Question: I have an error compiling FLANN library, here it is:
error C2228: left of '.serialize' must have class/struct/union C:\FLANN\libraries\flann-1.8.4-src\flann-1.8.4-src\src\cpp\flann\util\serialization.h
Here is a picture of all my configurations to compile FLANN, please help me.
The ALL_BUILD project generates the flann_cpp_s.lib, but no the flann.lib

Thks in advance!!!
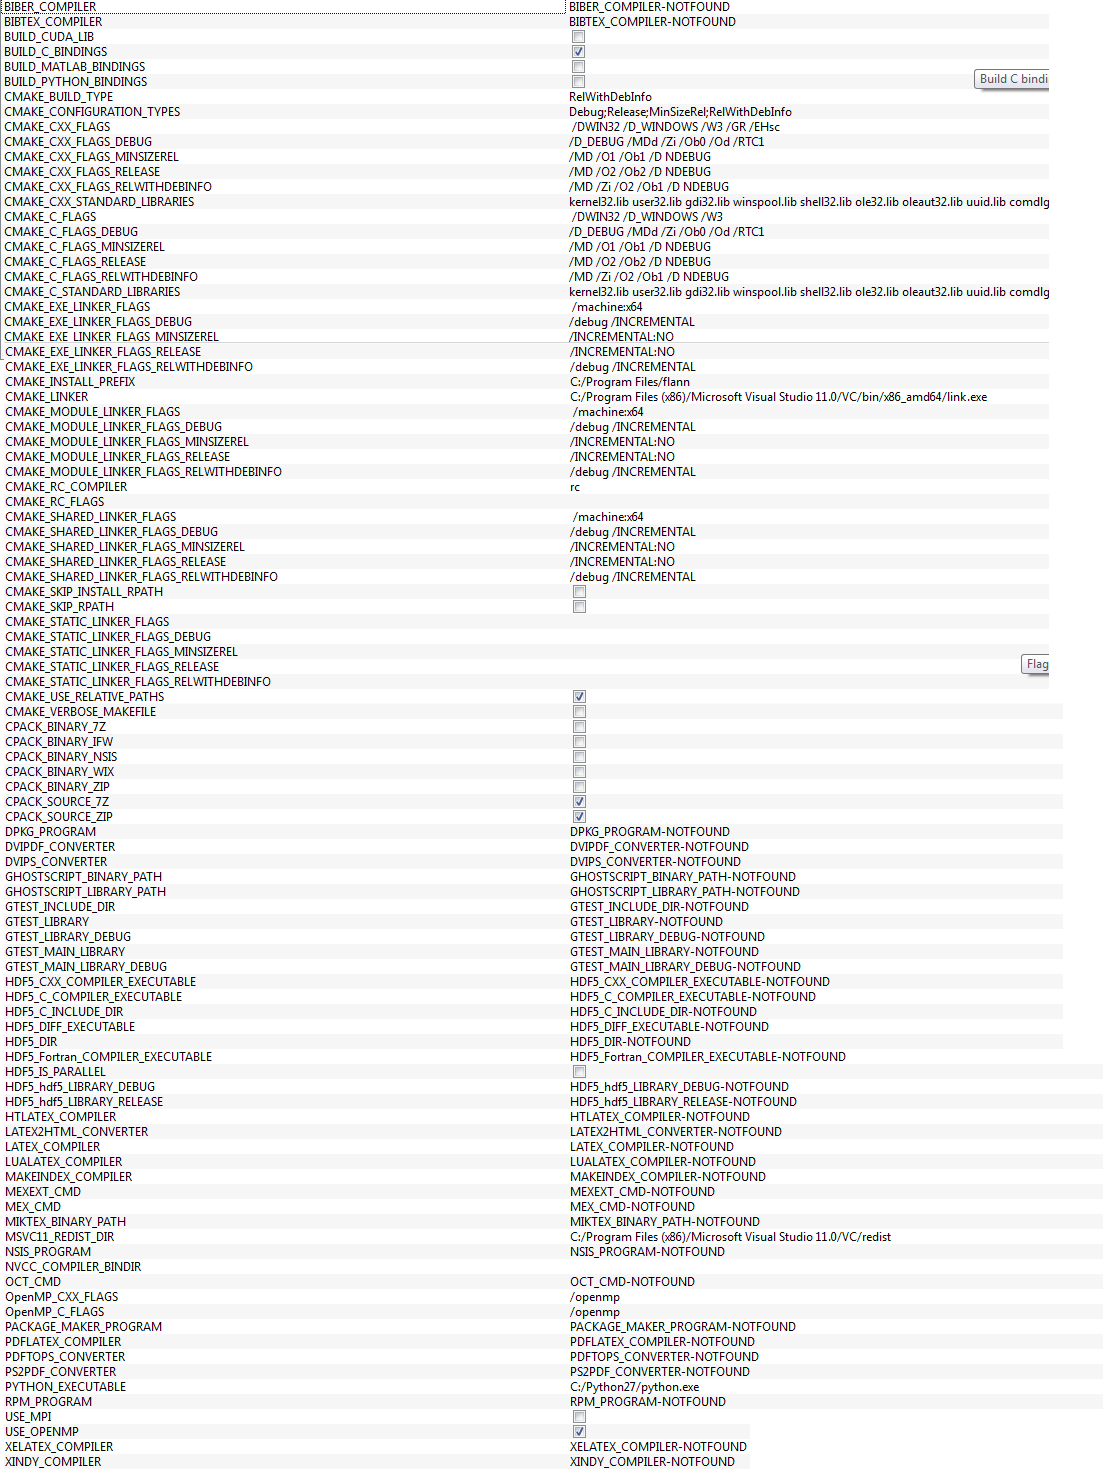
Answer: Bug is known.
See <URL> for more details.